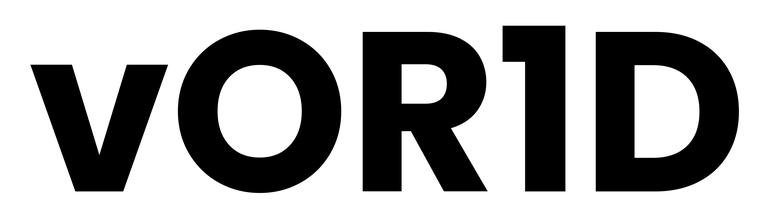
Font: Poppins-Bold